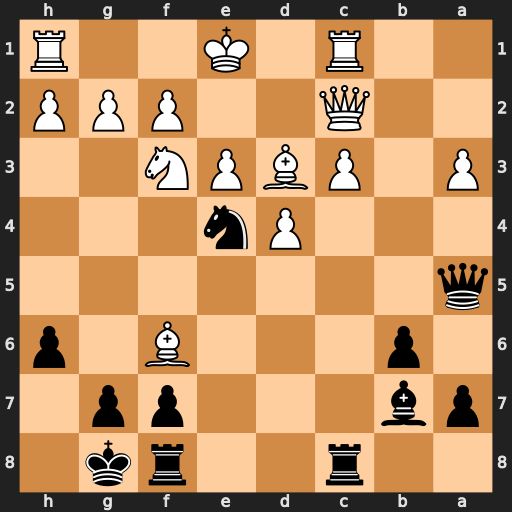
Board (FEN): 2r2rk1/pb3pp1/1p3B1p/q7/3Pn3/P1PBPN2/2Q2PPP/2R1K2R
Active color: b
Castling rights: K
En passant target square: -
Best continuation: Rxc3 Qxc3 Nxc3